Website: walmart
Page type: address-validator
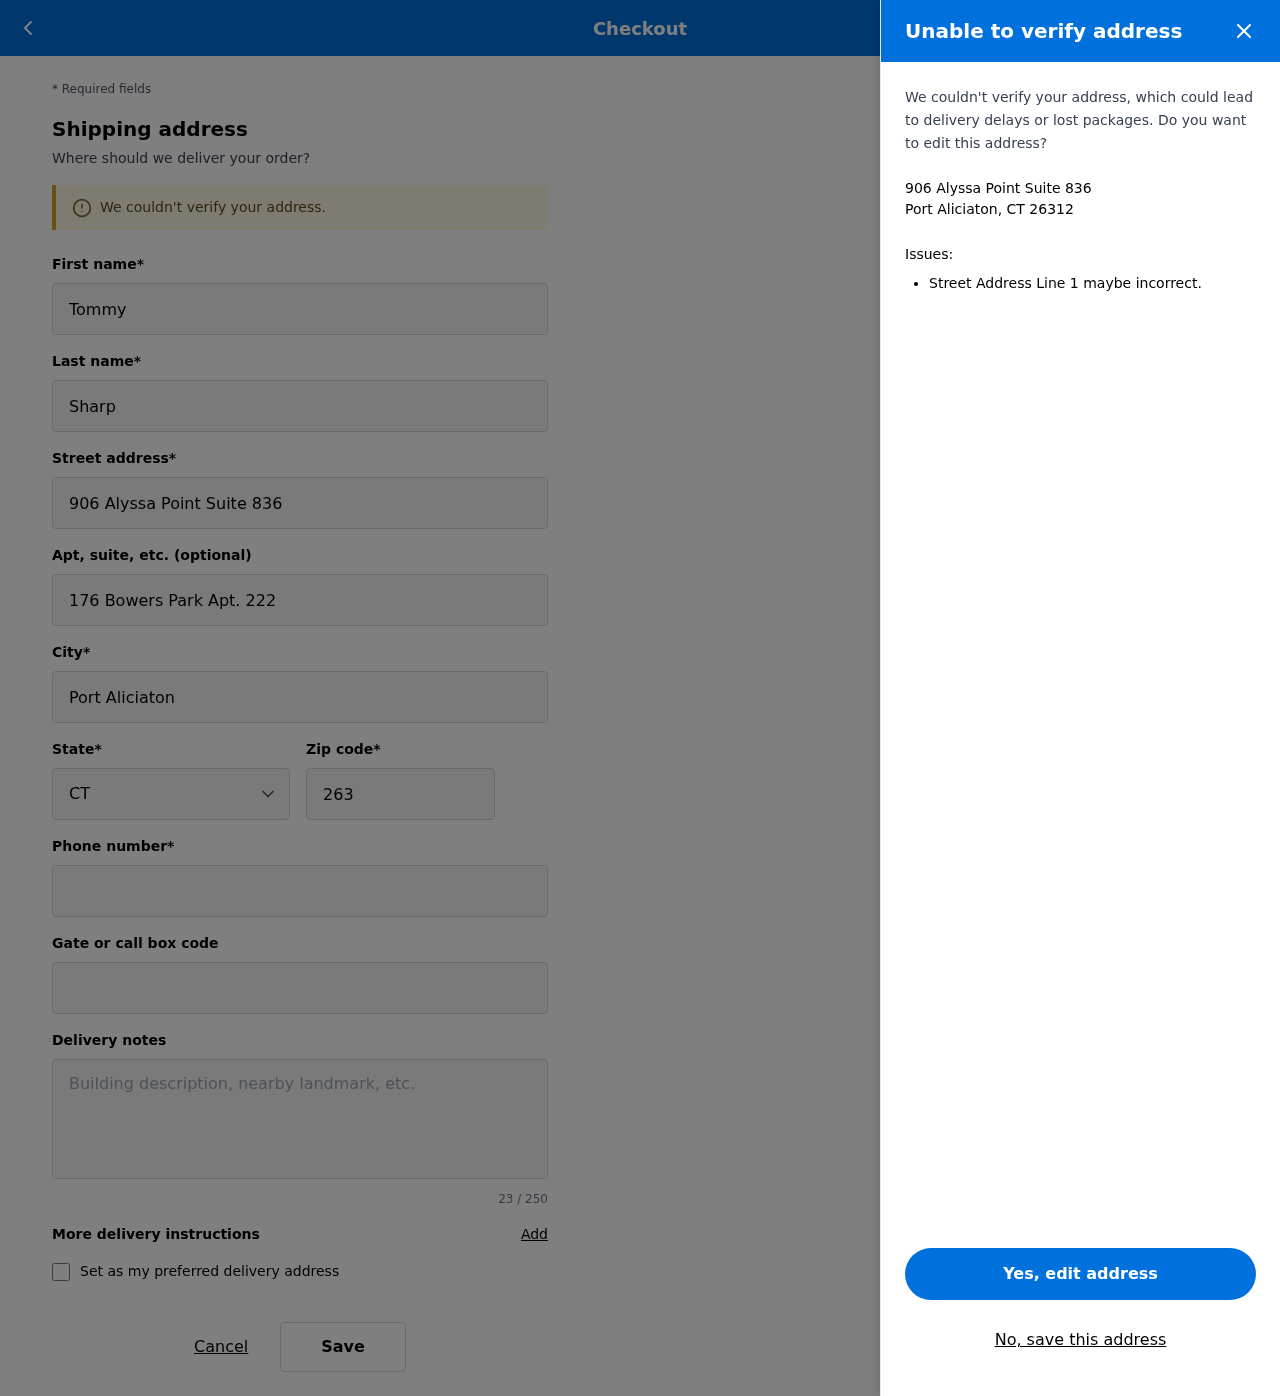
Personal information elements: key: PII_CITY_STATE_ZIP
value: Port Aliciaton, CT 26312
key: PII_DELIVERY_INSTRUCTIONS
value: Place in package locker
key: PII_STATE_ABBR
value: CT
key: PII_STREET
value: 906 Alyssa Point Suite 836
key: PII_FIRSTNAME
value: Tommy
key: PII_LASTNAME
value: Sharp
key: PII_STREET2
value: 176 Bowers Park Apt. 222
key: PII_CITY
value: Port Aliciaton
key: PII_POSTCODE
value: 26312
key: PII_PHONE
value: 7948279225
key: PII_SECURITY_CODE
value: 2474